Interaction volume radius: 10 \u00c5
Interaction volume height: 15 \u00c5
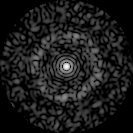
Disorder parameter: 0.8326